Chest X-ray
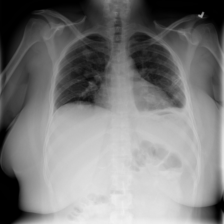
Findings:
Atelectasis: negative
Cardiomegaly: negative
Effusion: positive
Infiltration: negative
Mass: negative
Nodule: negative
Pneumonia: negative
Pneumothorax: negative
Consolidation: negative
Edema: negative
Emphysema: negative
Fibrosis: negative
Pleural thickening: negative
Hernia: negative